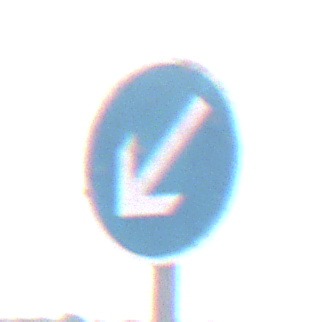
Verkehrszeichen: VorgeschriebeneVorbeifahrtLinks
Umgebung: Outdoor, Nature
Tageszeit: SunriseSunset
Wetter: PartlyCloudy
Licht: Natural
Jahreszeit: NotSpecified
Kontrast: LowContrast